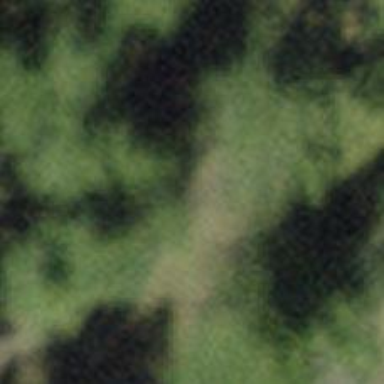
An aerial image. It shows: Grassy path.